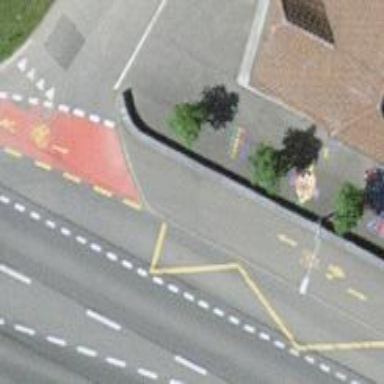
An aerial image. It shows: Bus stop with platform for public transport.